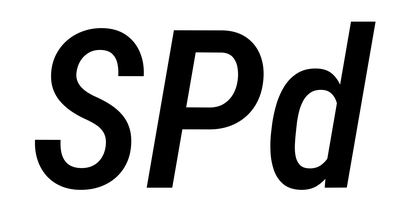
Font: Roboto-Italic_Condensed_Medium_Italic